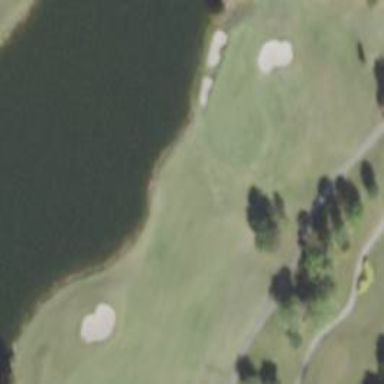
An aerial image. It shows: Golf hole.